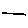
Label: line